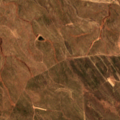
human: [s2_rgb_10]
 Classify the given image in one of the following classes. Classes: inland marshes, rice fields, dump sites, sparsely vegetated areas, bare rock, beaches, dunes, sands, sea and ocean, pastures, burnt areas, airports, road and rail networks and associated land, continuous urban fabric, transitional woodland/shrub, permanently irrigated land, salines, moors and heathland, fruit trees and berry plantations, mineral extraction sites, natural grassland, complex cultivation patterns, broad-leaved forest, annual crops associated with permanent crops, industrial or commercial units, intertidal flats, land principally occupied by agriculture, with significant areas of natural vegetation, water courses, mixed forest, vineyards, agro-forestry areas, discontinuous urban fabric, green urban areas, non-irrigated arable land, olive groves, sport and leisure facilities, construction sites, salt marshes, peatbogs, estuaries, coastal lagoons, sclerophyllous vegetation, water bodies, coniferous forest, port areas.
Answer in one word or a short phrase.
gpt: sclerophyllous vegetation, transitional woodland/shrub